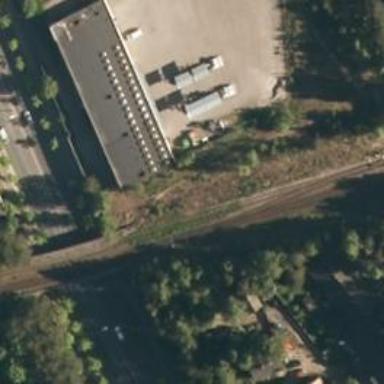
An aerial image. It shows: Continuous railway track.